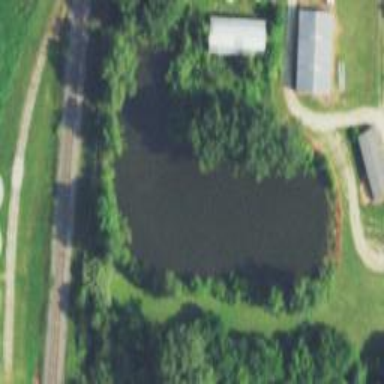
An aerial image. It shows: Pond with natural water.